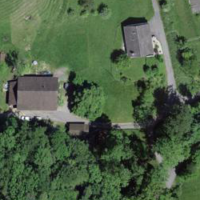
EUNIS habitat code: 55
Species observed at this site:
Lamium galeobdolon